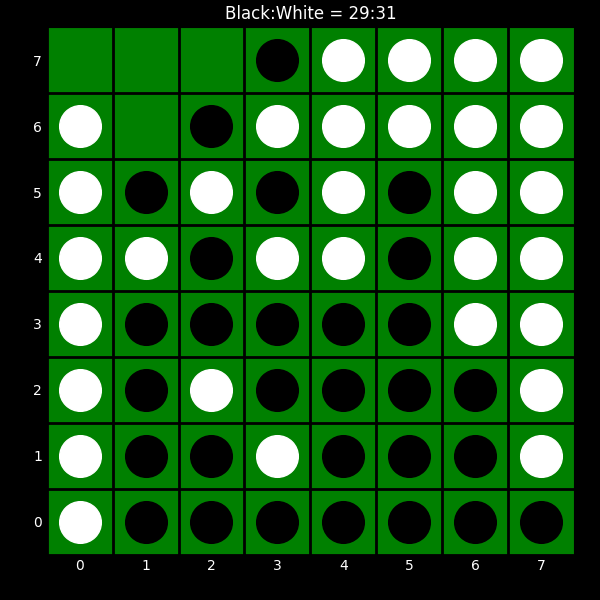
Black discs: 29
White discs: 31